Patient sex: M
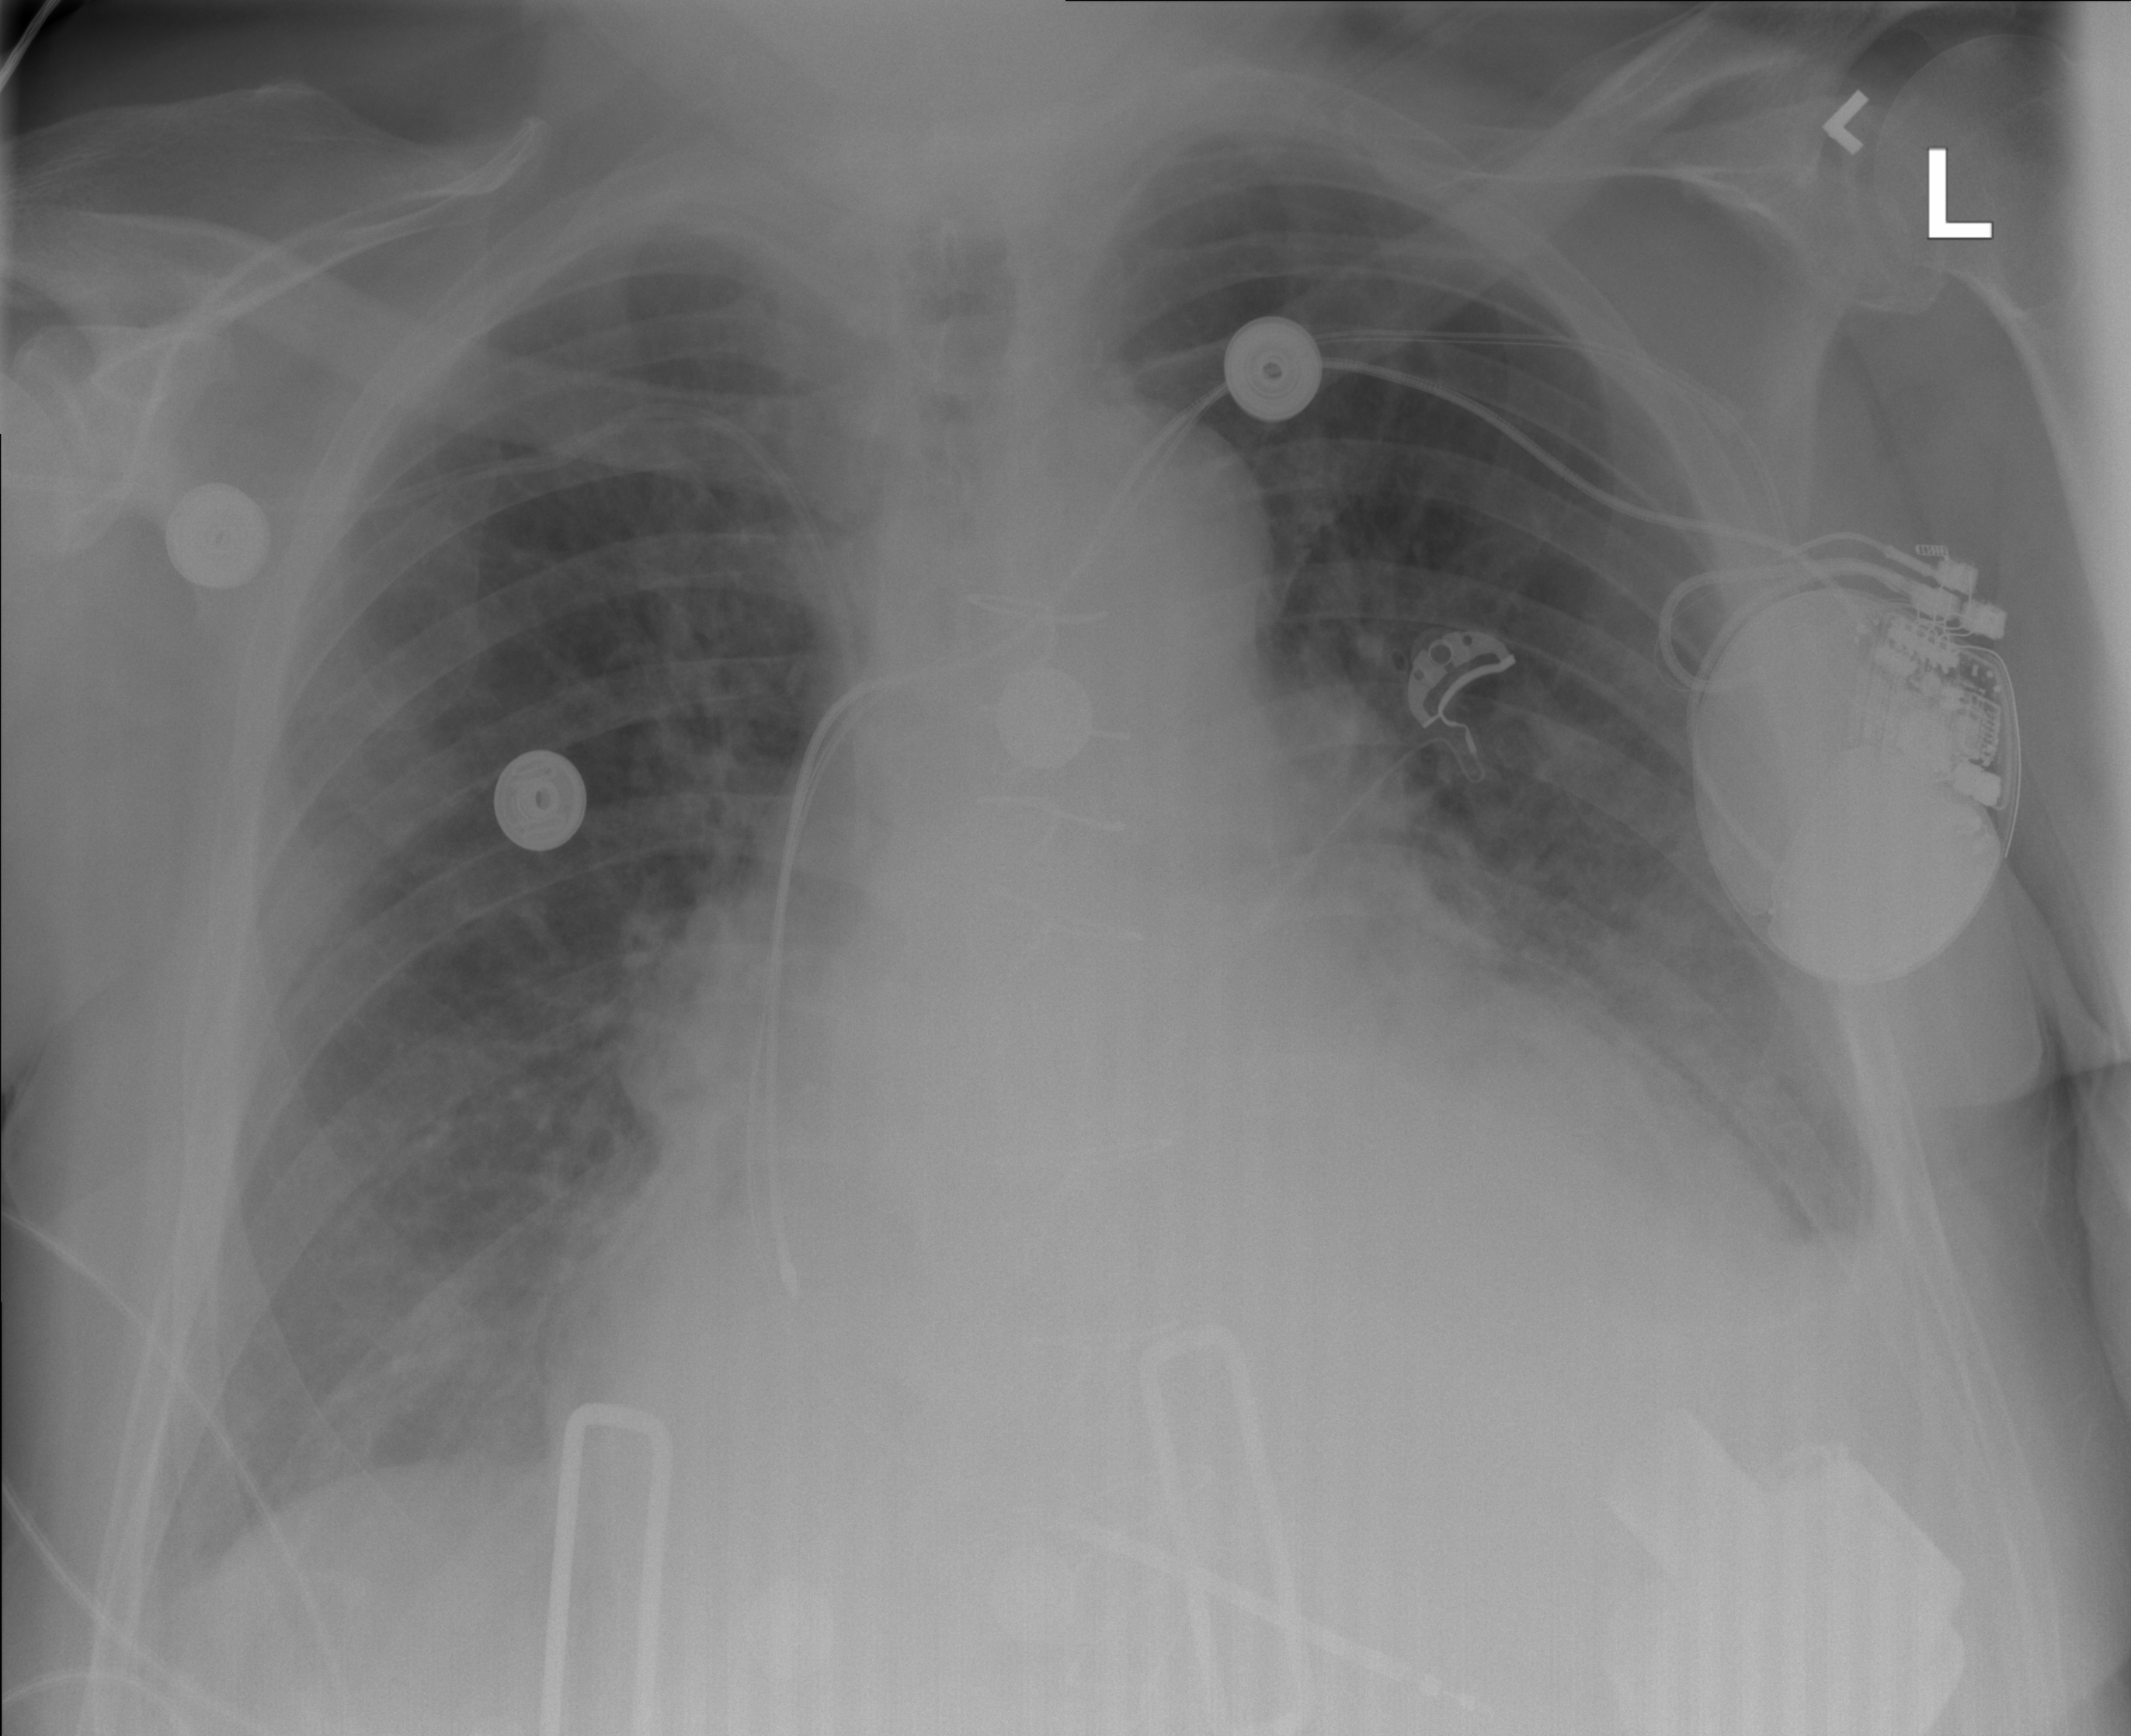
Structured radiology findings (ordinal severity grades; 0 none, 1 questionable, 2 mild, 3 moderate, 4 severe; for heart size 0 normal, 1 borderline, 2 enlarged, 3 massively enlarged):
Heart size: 3
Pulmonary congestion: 2
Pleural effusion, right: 1
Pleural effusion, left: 2
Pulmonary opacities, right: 0
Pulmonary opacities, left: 0
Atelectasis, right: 1
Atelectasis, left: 2